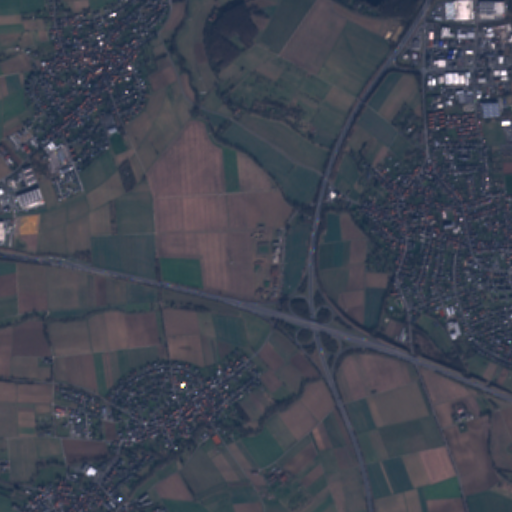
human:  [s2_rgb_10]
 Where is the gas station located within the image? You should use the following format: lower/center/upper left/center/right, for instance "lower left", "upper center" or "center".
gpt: The gas station is located in the upper right of the image.
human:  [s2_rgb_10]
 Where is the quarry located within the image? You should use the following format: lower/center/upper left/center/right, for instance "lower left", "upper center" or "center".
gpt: The quarry is located in the center of the image.
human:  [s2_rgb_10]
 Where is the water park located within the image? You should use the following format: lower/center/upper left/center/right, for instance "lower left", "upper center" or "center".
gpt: The water park is located in the center right of the image.
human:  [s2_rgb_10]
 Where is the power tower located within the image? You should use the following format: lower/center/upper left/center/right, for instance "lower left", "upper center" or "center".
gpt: There is no power tower in the image.